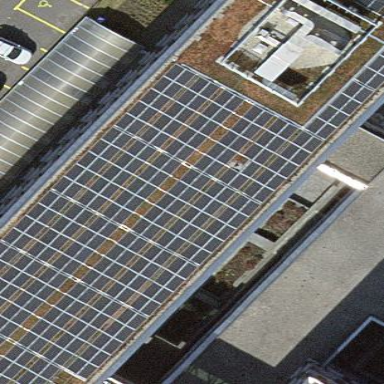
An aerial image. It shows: Building featuring small installation solar photovoltaic panel for electricity generation.